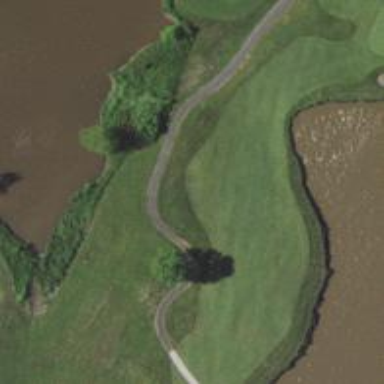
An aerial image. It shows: View of golf hole.